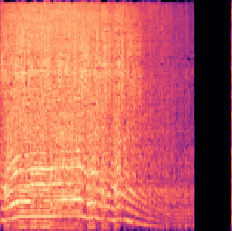
Sound class: Chainsaw